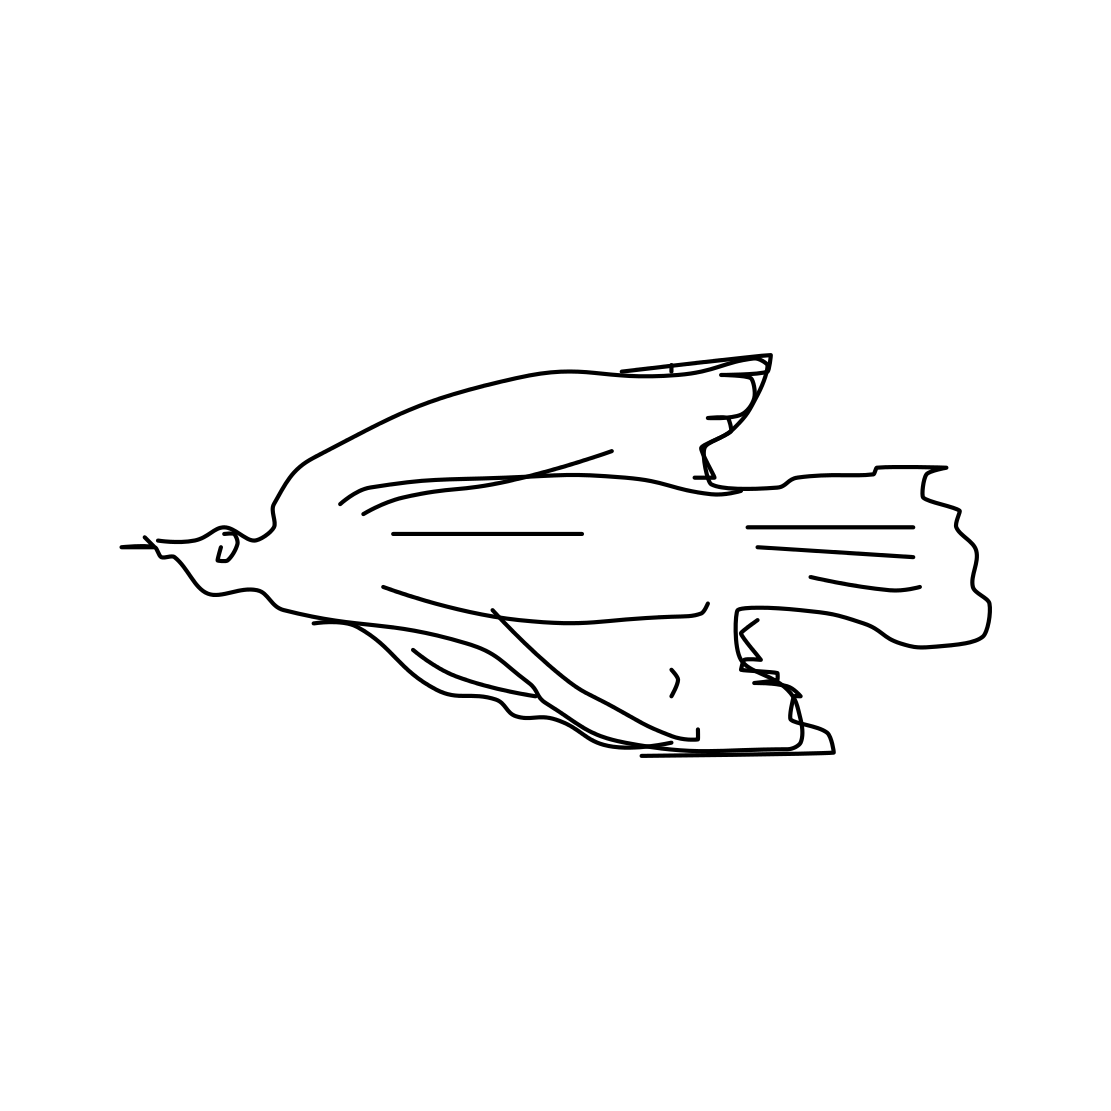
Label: flying bird